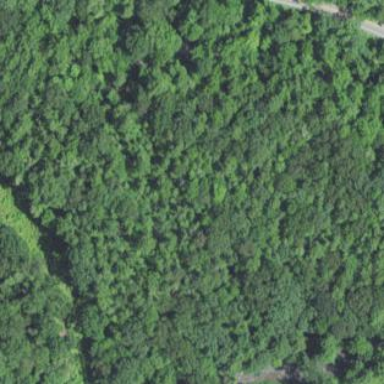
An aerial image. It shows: Beautiful woodland area.